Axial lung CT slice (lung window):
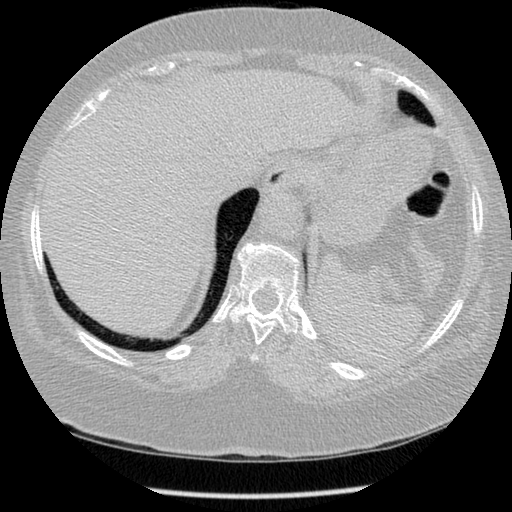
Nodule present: no